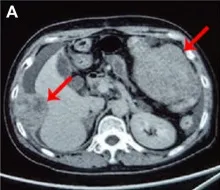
Case 1, a case of multiline treatment (retroperitoneal) for stromal tumor:summary of imaging data of the fourth-line and subsequent treatment. (A) Patient newly started on ripretinib (baseline).
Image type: radiology (ct)